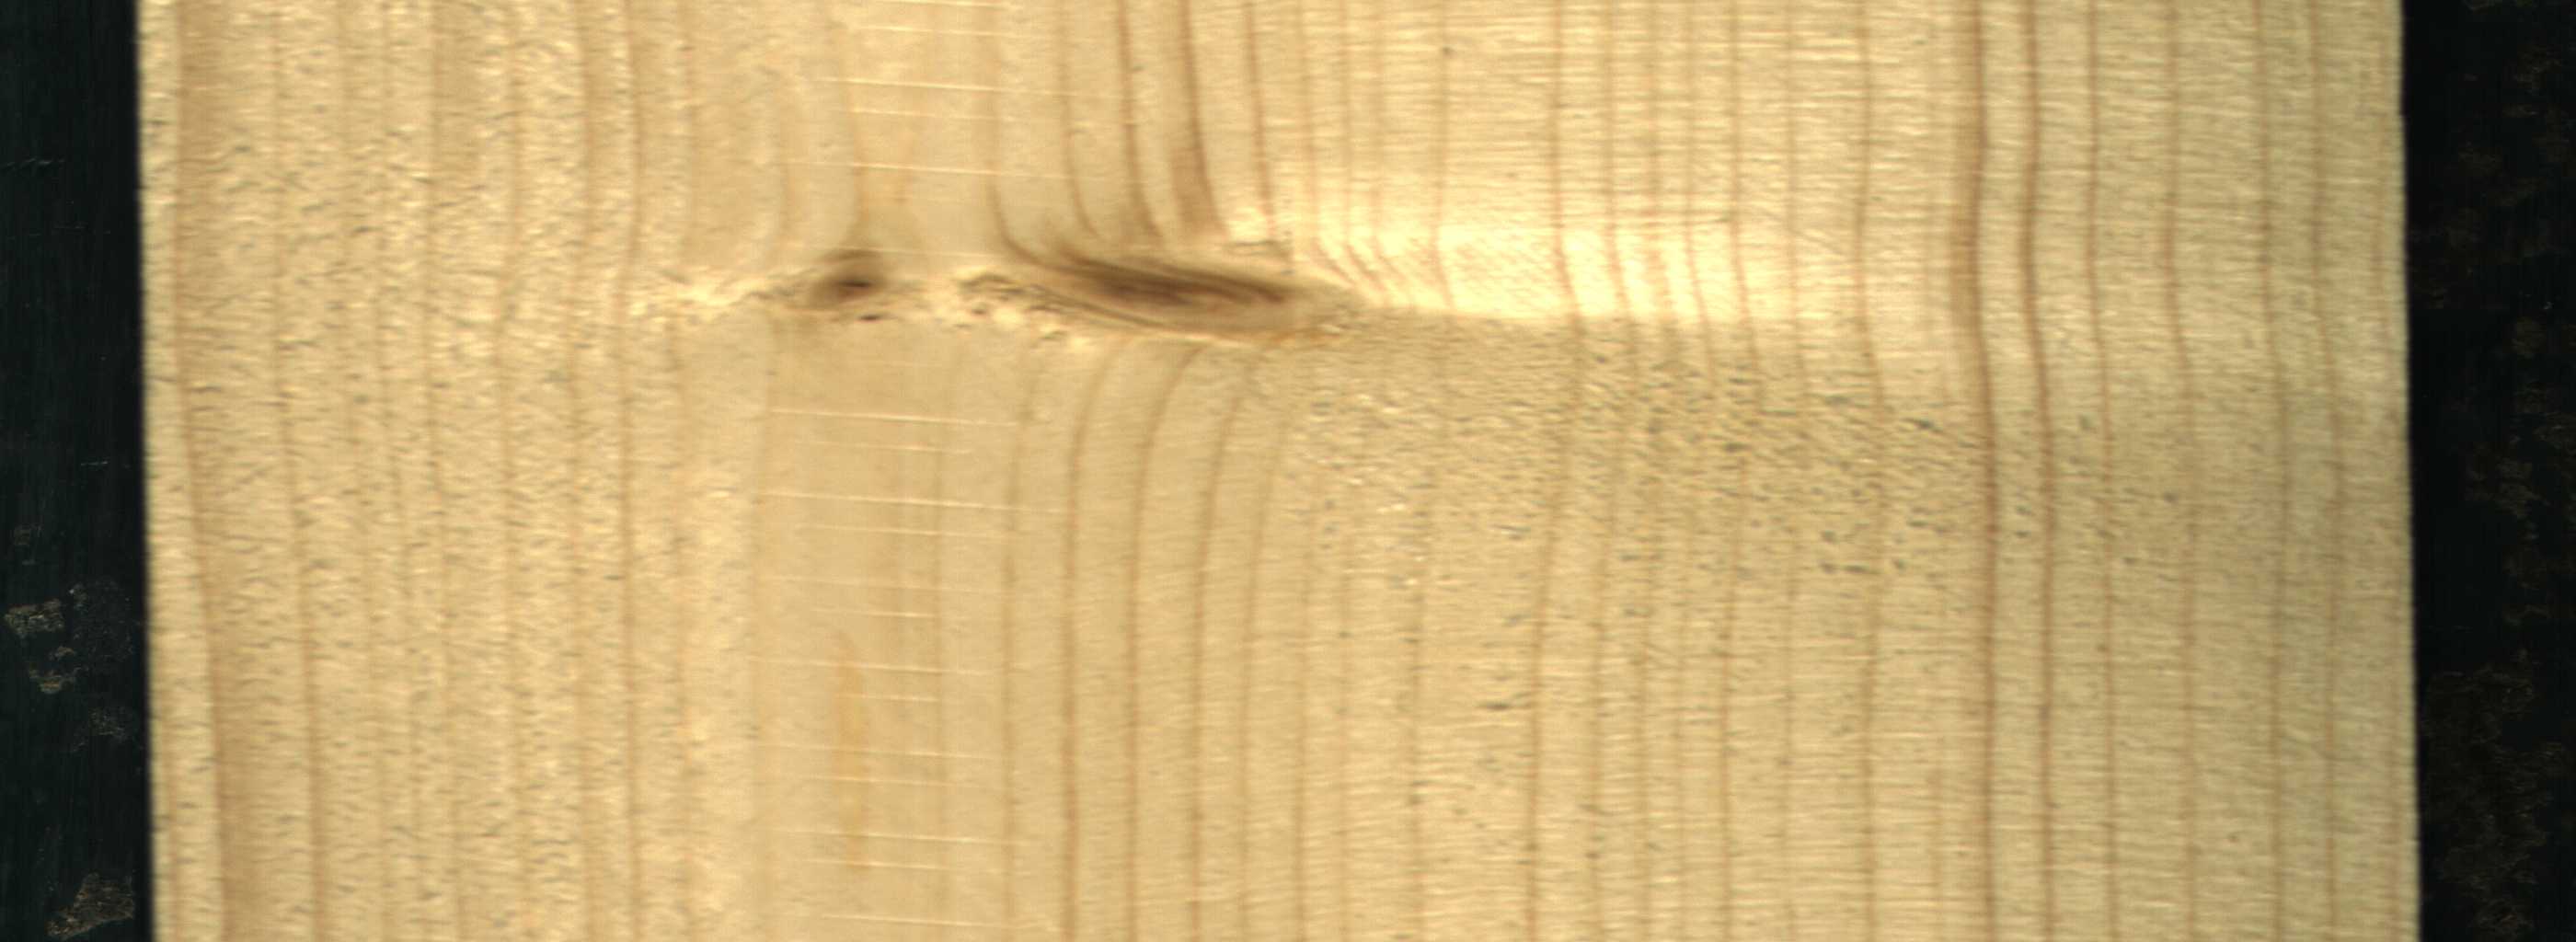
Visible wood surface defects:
Live_Knot
Live_Knot